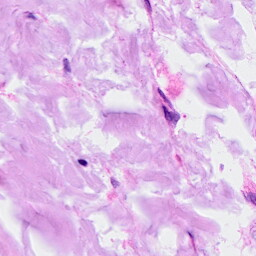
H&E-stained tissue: Breast